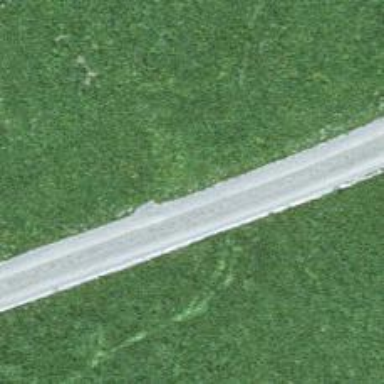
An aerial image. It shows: Gravel track road.